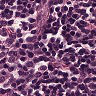
Metastatic tissue present: no